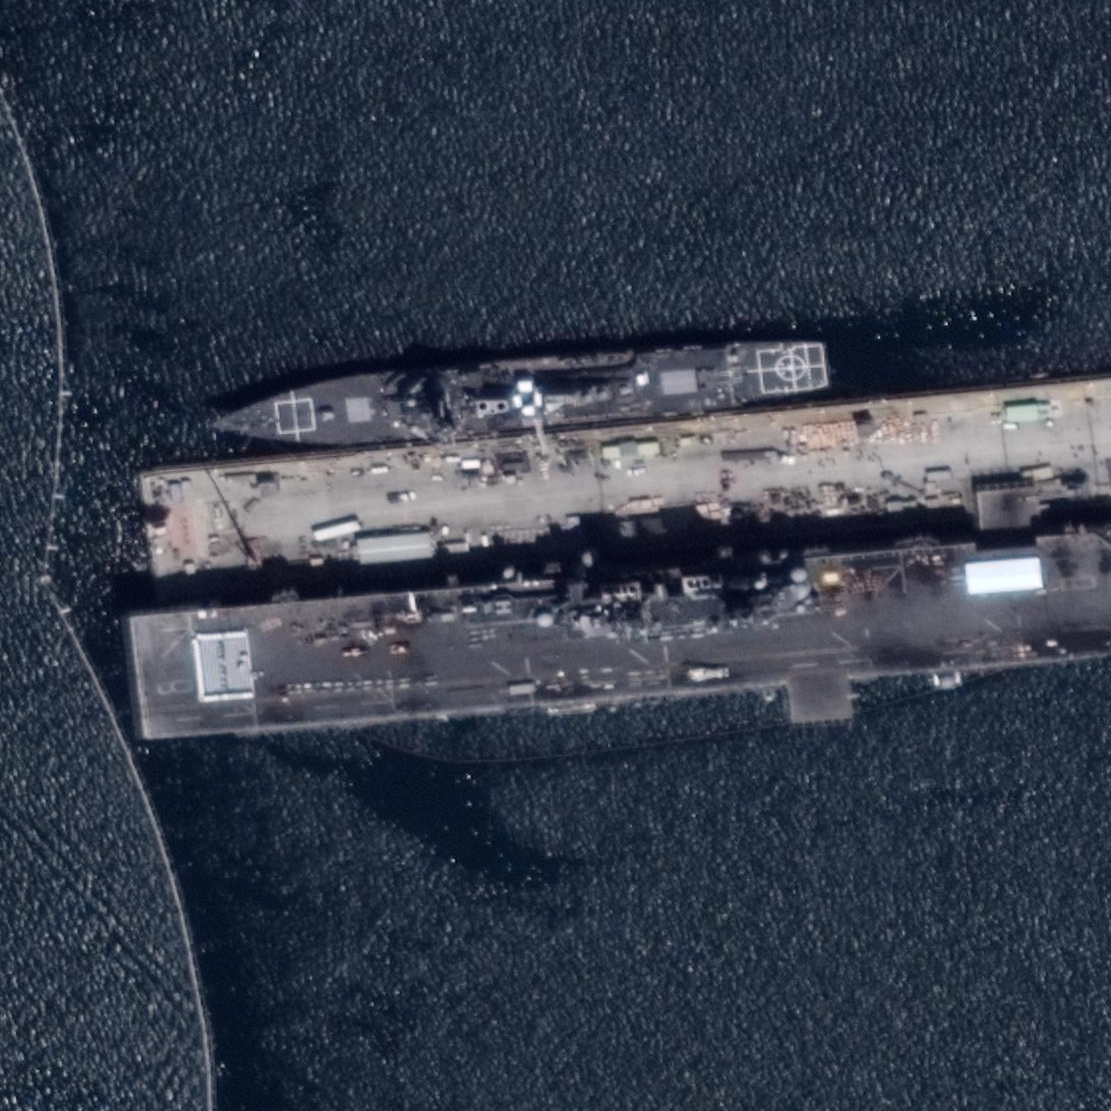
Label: Wasp-class_assault_ship